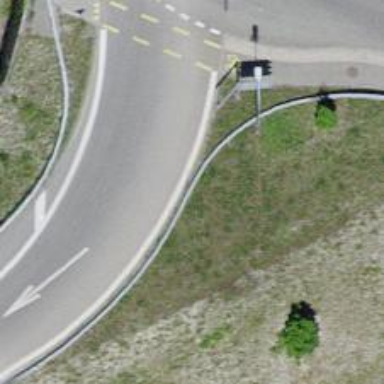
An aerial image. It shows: Guard rail.